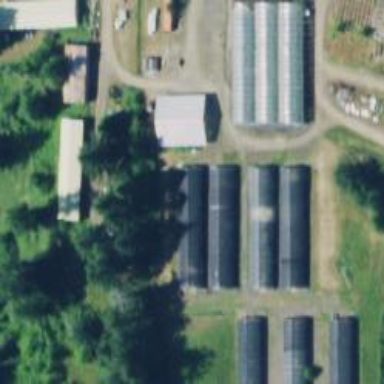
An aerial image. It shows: Area dedicated to greenhouse horticulture.